Question: I need to add which is run by text on firefox. Is it possible using self signed certificate. what are the steps i need to perform to achieve this ?
Eg:

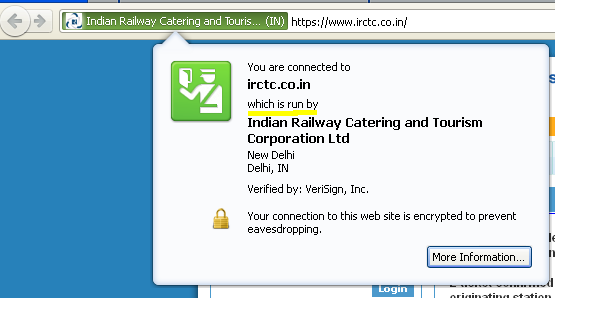
Answer: That text only appears for <URL>. Whether you can do that with a self-signed cert depends on whether you can get the browser to accept EV certs from your signing CA.